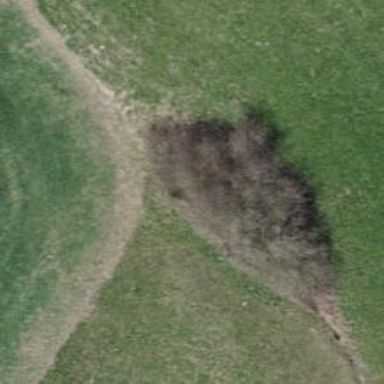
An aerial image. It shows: Single tag "natural: tree."